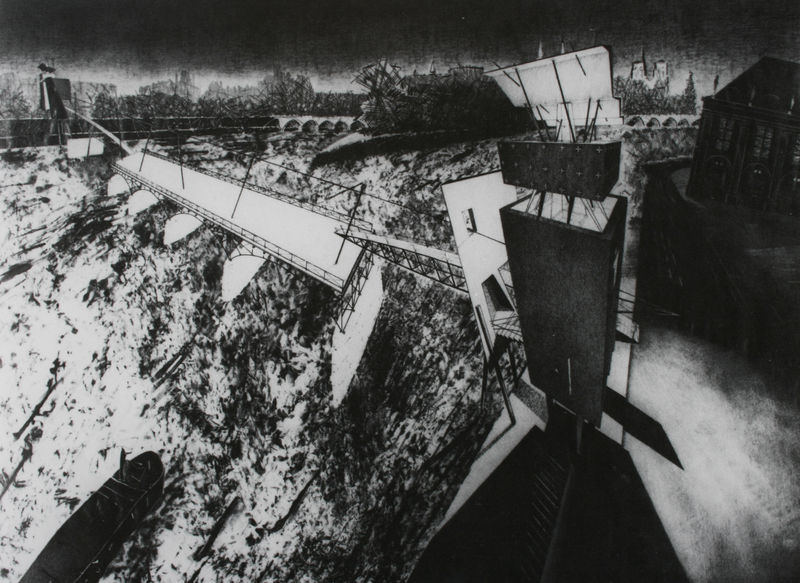
Titel: "The Pont des Arts", Brückenprojekt für Paris - Perspekivische Ansicht
Künstler: Peter Wilson
Schlagwörter: dunkel, schatten, weiß, fluss, kubismus, grau, hell, licht, schwarz, zeichnung, dach, architektur, brücke, kontrast, turm, schiff, segel, abhang, hang, dächer, grafik, graphik, böschung, seile, geländer, menschenleer, taue, kran, schwarzweiß, brücken, aufbau, hochhaus, gitterträger